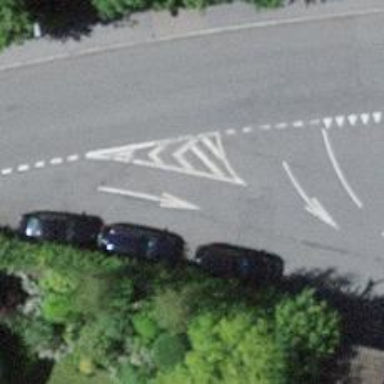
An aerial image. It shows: Road with "give way" sign.